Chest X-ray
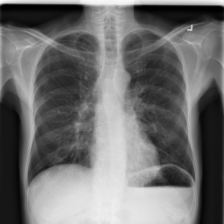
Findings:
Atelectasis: negative
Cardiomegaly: negative
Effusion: negative
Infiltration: negative
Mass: negative
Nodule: negative
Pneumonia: negative
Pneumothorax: negative
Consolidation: negative
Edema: negative
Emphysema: negative
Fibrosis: negative
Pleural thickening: negative
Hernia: negative